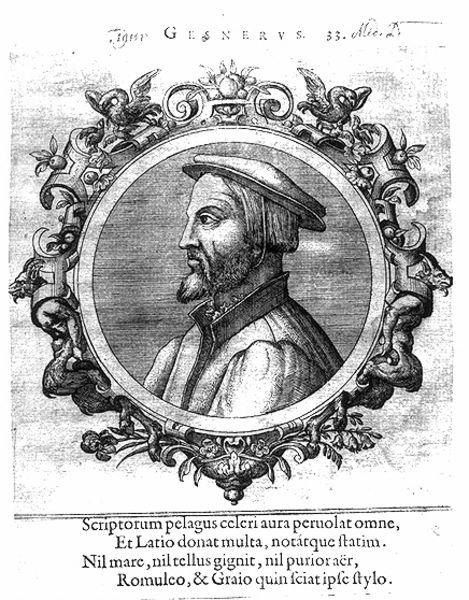
Titel: Bildnis des Konrad Gesner
Institution: (Seriendruck)
Schlagwörter: kopf, mann, schatten, weiß, blumen, frisur, grau, haar, hut, licht, mund, nase, profil, schwarz, stirn, zeichnung, blick, blüten, muster, ornament, alt, bart, kappe, mütze, augen, falten, kragen, rahmen, vollbart, ärmel, bild, bildnis, herr, portrait, porträt, signatur, spiegel, vögel, auge, haare, mantel, blatt, lippen, kreis, rund, rundbild, tondo, schrift, papier, gans, schwan, graphik, linien, rand, riemen, büste, ornamente, verzierung, wange, buch, medaillon, druck, schwarzweiss, schraffur, radierung, stich, titel, seite, text, buchstaben, überschrift, stehkragen, namen, buchdruck, buchtitel, untertitel, voluten, hitnergrund, har, gelehrter, medaille, ähren, kupferstich, legende, wissenschaft, garu, latein, lateinisch, buchillustration, medaillie, rankenwerk, nil, bögel, gesner, bert, graio, romuleo, gesnerus, gessner, 33, grüchte, früchtre, scriptrum, scriptorum, nilmare, et latio